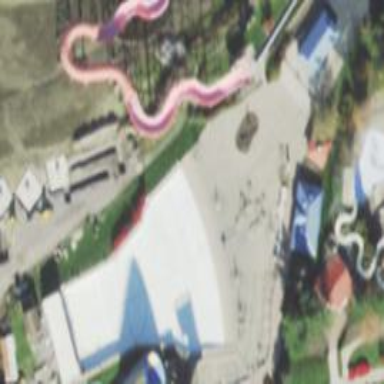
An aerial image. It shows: Leisure land featuring wave pool as swimming pool.